Question: I have a 'LinearLayout' that I use to make a box to display a date:
'''
<LinearLayout android:id="@+id/date_layout"
android:background="@drawable/bg_frame"
android:layout_gravity="center"
android:layout_marginRight="3dp"
android:layout_rowSpan="3"
android:minWidth="65dp"
android:orientation="vertical"
>
<TextView android:id="@+id/date"
android:gravity="center"
android:layout_height="wrap_content"
android:layout_width="match_parent"
android:textColor="@android:color/holo_blue_bright"
android:textSize="20sp"
/>
<View
android:background="@android:color/holo_blue_bright"
android:layout_height="1dp"
android:layout_width="match_parent"
/>
<TextView android:id="@+id/day_of_week"
android:gravity="center"
android:layout_height="wrap_content"
android:layout_width="match_parent"
android:textColor="@android:color/holo_blue_bright"
/>
</LinearLayout>
'''
It makes a nice little box (this is without the 'View' in the above code):
When I put the 'View' in there, it stretches the box all the way across the screen, I just want to draw a line across the width of the box without changing its width, why does it not work as I have it coded? Shouldn't the 'android:layout_width="match_parent"' simply match the width of the containing 'LinearLayout'? Why does it work for the two 'TextViews' and not the 'View'?
The 'LinearLayout' is contained in a 'GridLayout'.
I've also found that if I replace the 'View' with a 'TextView', but leave all else exactly the same, it works as I want it to and doesn't expand to fill the whole screen width. Why does TextView work like I expect and View not?
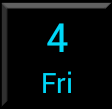
Answer: YOu don't have a layout_width or layout_height on the LinearLayout. So its width and height are undefined, and probably defaulting to fullscreen. You need to set its width to wrap_content.